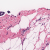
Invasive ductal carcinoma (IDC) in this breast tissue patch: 0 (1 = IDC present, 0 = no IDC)